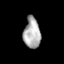
Tissue: skin
Cell type: Myeloid cells
Senescence score: 0.7702
Nuclear area (px): 503
Mean DAPI intensity: 174.459